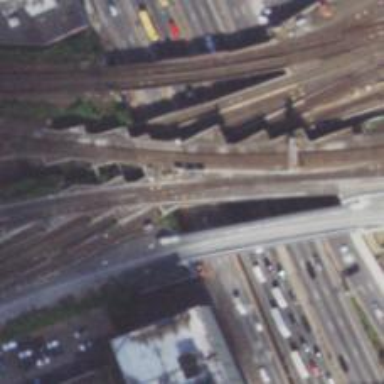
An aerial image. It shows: Bridge over electrified railway track.